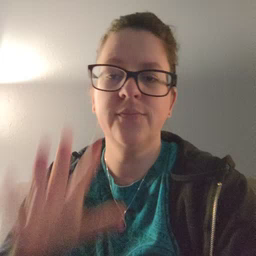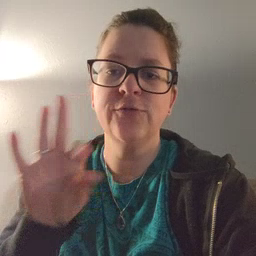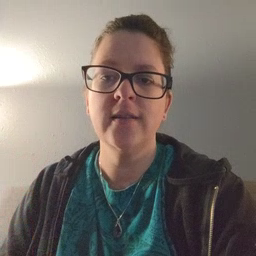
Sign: frenchfries